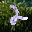
Label: 2